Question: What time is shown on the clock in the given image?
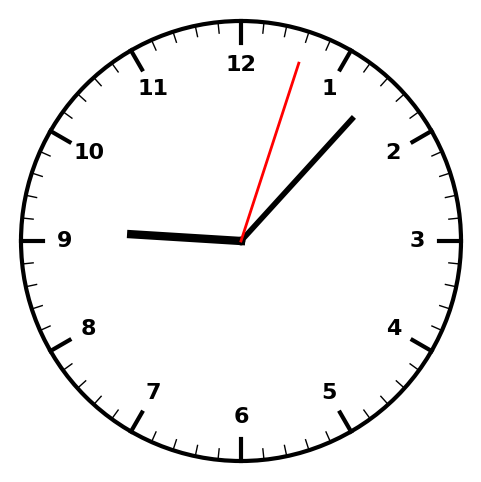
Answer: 09:07:03